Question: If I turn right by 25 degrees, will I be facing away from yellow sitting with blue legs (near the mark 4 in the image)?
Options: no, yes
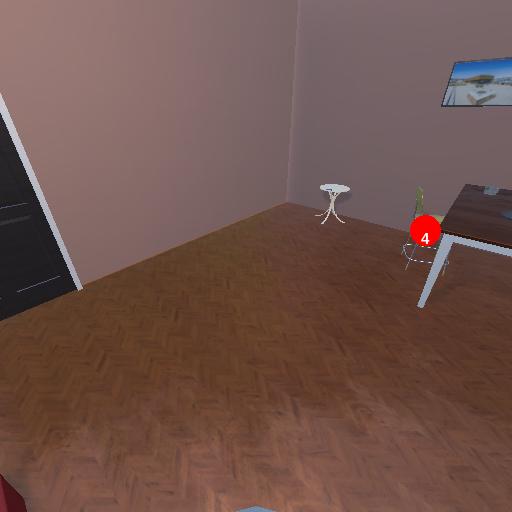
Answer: no